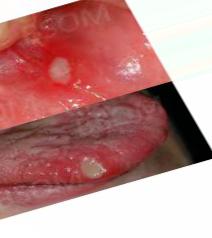
Condition: Mouth Ulcer